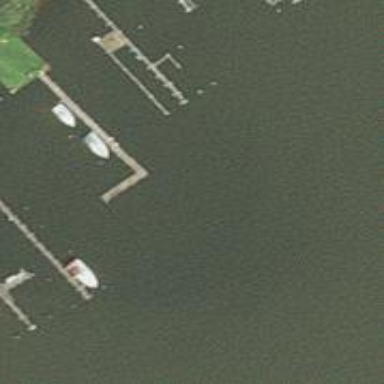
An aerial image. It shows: Man-made pier.